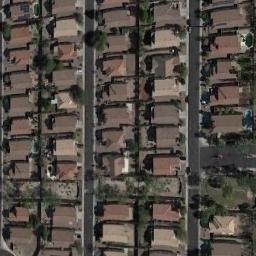
Label: residential